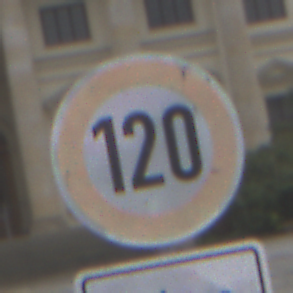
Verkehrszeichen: Geschwindigkeit120
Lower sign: Entfernungsangaben2
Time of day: Midday
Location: Outdoor (Urban)
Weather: Overcast
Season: NotSpecified
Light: Natural